Interaction volume radius: 5 \u00c5
Interaction volume height: 30 \u00c5
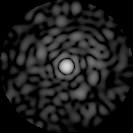
Disorder parameter: 0.8169